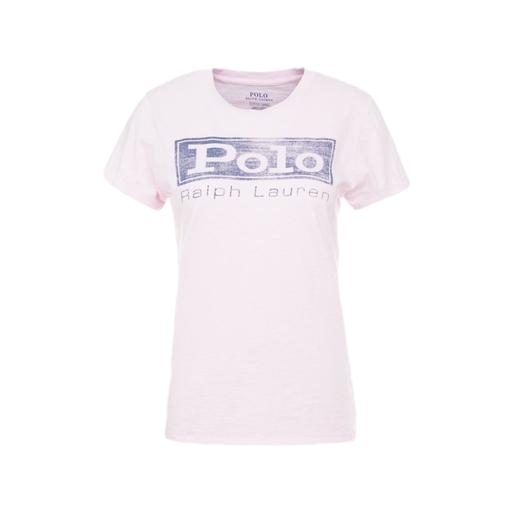
pink pima logo tee, pink graphic t-shirt, pink short-sleeve tee, white background